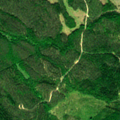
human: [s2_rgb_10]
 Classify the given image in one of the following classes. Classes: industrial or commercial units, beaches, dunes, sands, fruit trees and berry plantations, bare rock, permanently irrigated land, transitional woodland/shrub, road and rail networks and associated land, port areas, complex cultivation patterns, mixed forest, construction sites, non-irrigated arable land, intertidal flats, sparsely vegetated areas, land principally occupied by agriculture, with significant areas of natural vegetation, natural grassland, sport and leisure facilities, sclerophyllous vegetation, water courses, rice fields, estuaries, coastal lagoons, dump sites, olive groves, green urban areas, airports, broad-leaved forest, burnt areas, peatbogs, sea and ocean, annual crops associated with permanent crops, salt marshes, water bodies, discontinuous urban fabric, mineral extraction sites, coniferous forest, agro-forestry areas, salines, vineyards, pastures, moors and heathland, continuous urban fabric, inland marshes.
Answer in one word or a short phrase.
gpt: coniferous forest, mixed forest, transitional woodland/shrub